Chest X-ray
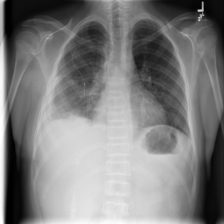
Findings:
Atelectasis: positive
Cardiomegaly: negative
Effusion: negative
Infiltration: positive
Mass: negative
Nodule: negative
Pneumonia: negative
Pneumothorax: negative
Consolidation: negative
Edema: negative
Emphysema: negative
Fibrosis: negative
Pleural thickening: negative
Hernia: negative